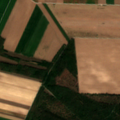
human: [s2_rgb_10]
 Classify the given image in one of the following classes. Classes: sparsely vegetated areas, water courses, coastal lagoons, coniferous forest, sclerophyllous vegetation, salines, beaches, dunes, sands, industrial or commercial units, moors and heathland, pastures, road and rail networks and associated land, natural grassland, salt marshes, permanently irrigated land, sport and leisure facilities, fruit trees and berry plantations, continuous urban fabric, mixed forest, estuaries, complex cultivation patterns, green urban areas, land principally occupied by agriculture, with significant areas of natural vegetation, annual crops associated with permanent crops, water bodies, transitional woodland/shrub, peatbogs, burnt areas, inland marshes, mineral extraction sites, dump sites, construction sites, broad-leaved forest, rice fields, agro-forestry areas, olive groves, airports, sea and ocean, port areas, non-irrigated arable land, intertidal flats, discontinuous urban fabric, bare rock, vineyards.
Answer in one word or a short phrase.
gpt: non-irrigated arable land, coniferous forest, mixed forest